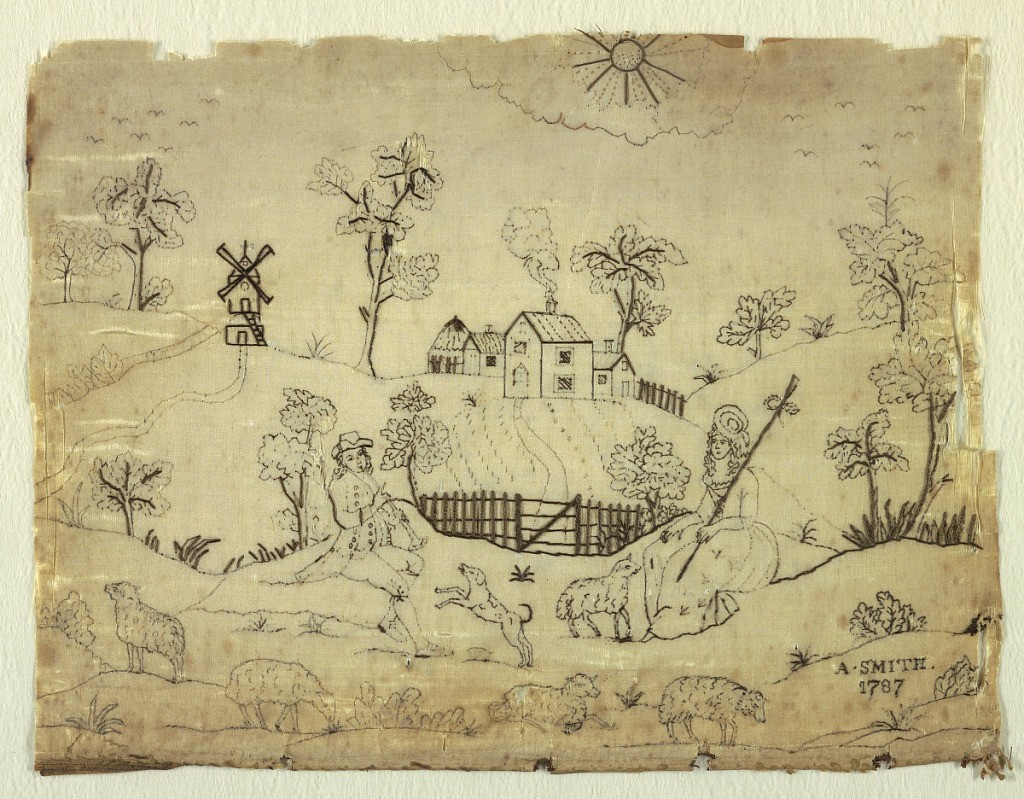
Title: Embroidered picture
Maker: A. Smith, English
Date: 1787
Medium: silk embroidery on silk foundation Technique: embroidered in stem and speckling stitches on warp-faced plain weave foundation
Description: Pastoral landscape with seated shepherd piping and seated shepherdess in black on cream. Farm at center with windmill to the left.